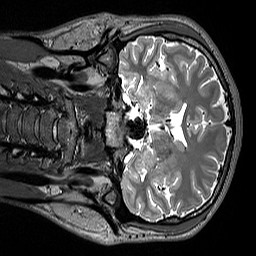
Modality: T2w
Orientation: coronal
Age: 19
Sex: male
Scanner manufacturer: siemens
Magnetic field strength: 3 T
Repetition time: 3.2 s
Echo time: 0.412 s